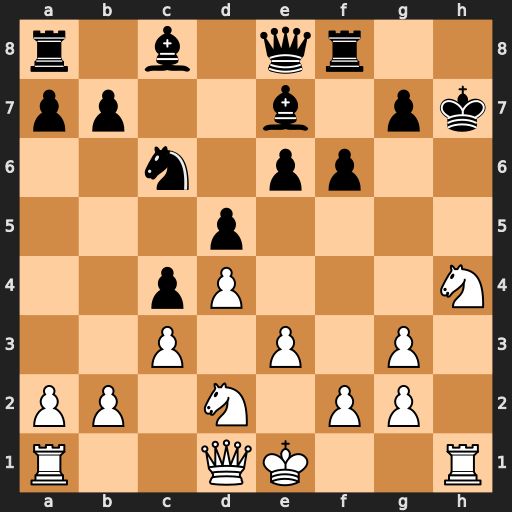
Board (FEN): r1b1qr2/pp2b1pk/2n1pp2/3p4/2pP3N/2P1P1P1/PP1N1PP1/R2QK2R
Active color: w
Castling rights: KQ
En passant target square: -
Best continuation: Ng6+ Kg8 Rh8+ Kf7 Qh5